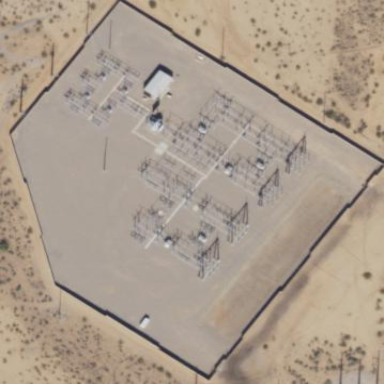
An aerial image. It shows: Outdoor power substation with fence surrounding it. The substation operates at the transmission level.